Chest X-ray. View position: PA
Patient age: 33
Patient sex: F
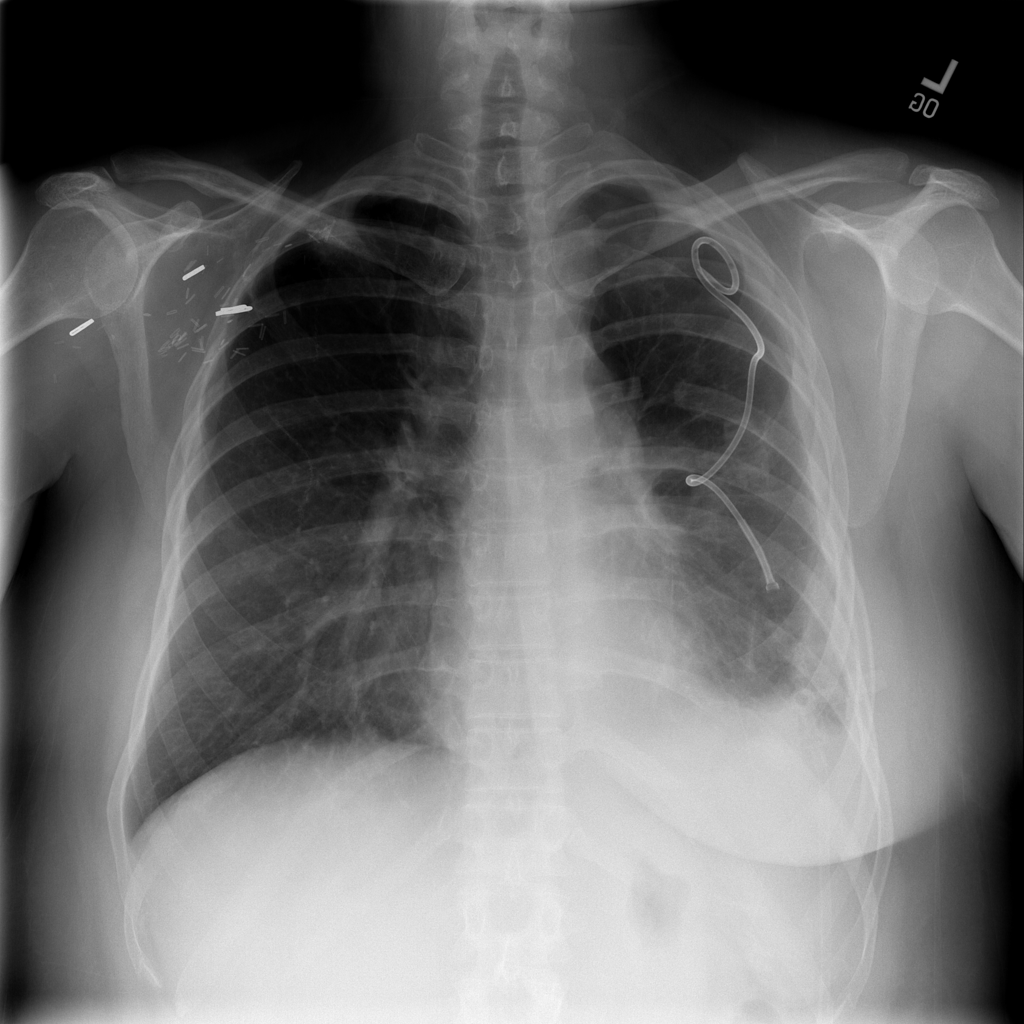
Finding: Pneumothorax